Field crop: tomato
Growth stage: 1
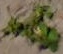
Species: portulaca